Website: apple
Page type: newsletter-management
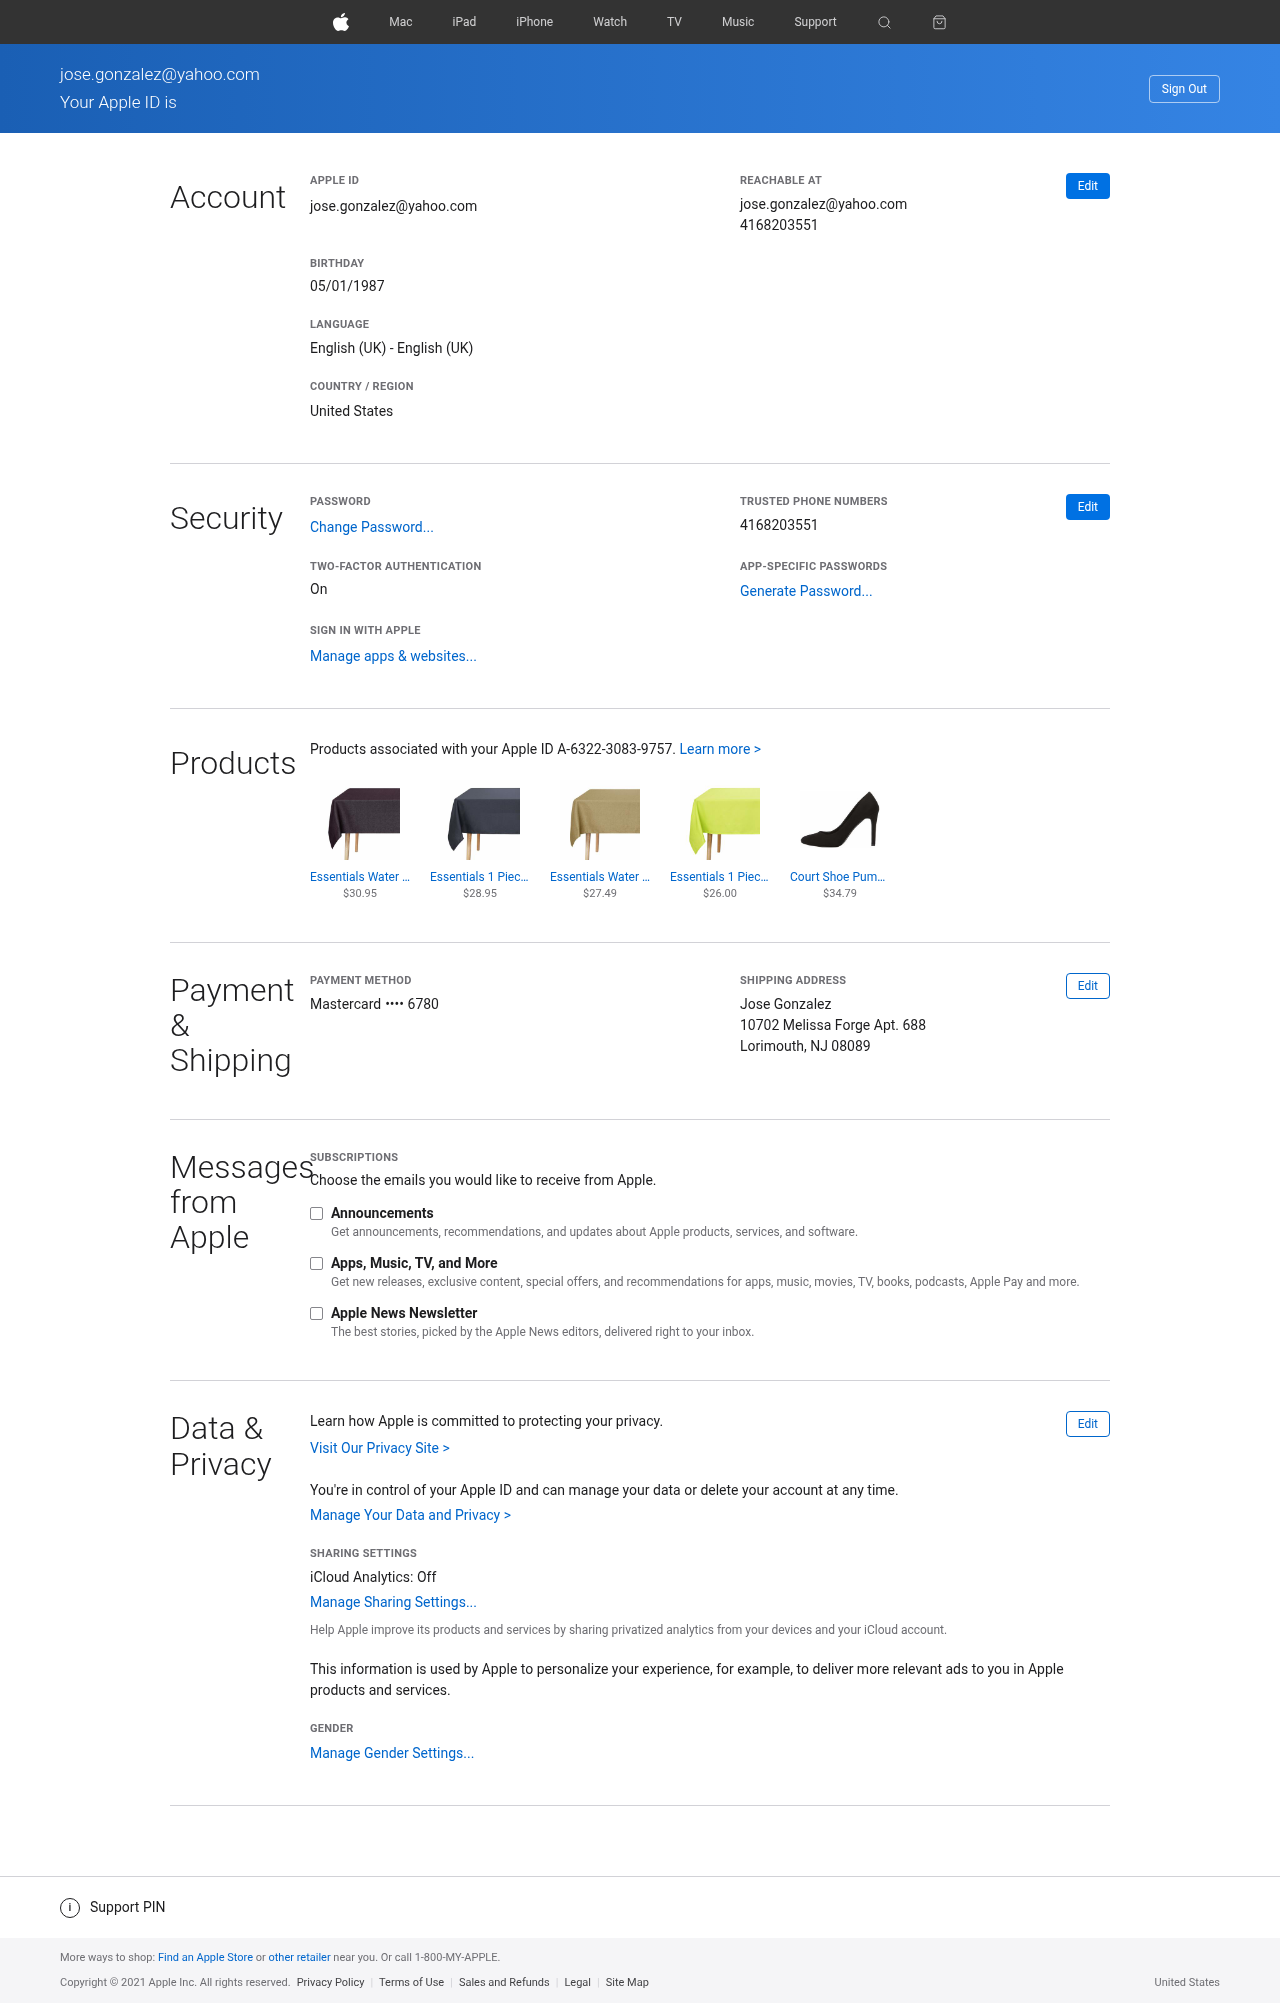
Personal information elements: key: PII_CARD_LAST4
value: •••• 6780
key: PII_CARD_TYPE
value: Mastercard
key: PII_CITY_STATE_ZIP
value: Lorimouth, NJ 08089
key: PII_COUNTRY
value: United States
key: PII_DOB
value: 05/01/1987
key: PII_EMAIL
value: jose.gonzalez@yahoo.com
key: PII_FULLNAME
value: Jose Gonzalez
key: PII_PHONE
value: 4168203551
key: PII_STREET
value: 10702 Melissa Forge Apt. 688
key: PII_EMAIL2
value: jose.gonzalez@yahoo.com
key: PII_EMAIL3
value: jose.gonzalez@yahoo.com
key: PII_PHONE2
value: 4168203551
Product elements: key: PRODUCT1_NAME
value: Essentials Water Resistant Tablecloth
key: PRODUCT1_PRICE
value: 30.95
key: PRODUCT2_NAME
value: Essentials 1 Piece Linen Look Tablecloth
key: PRODUCT2_PRICE
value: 28.95
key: PRODUCT3_NAME
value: Essentials Water Resistant Tablecloth
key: PRODUCT3_PRICE
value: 27.49
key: PRODUCT4_NAME
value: Essentials 1 Piece Linen Look Tablecloth
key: PRODUCT4_PRICE
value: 26
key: PRODUCT5_NAME
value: Court Shoe Pumps, Black, 6 UK
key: PRODUCT5_PRICE
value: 34.79